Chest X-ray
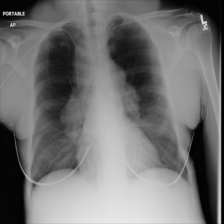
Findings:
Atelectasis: negative
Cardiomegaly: negative
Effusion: negative
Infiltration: negative
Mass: negative
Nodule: negative
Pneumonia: negative
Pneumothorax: negative
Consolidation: negative
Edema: negative
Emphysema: negative
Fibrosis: negative
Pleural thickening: negative
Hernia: negative